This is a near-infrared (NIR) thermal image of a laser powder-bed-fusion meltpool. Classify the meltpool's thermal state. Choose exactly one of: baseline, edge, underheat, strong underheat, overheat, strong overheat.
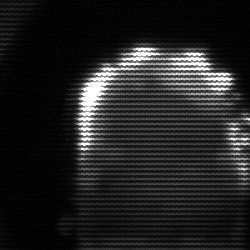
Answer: baseline